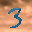
Label: 3